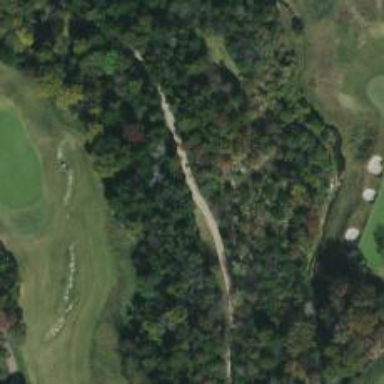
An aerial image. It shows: Golf cartpath that is also road path.